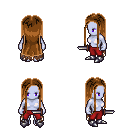
a pixel art fantasy rpg character, female body template, dark elf, purple skin, brown tattered cape, red pants, brown extra-long hairstyle, metal boots, dagger, four views (front, back, left, right), 2x2 character sprite sheet, small pixel art, hard edges, no anti-aliasing